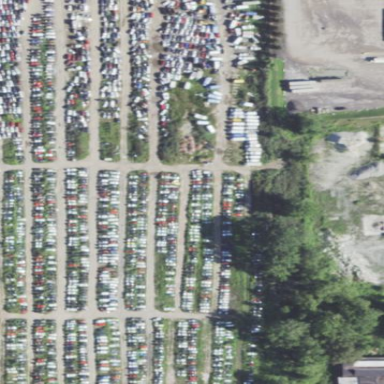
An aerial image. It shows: Industrial area with auto wrecker facility surrounded by fence.